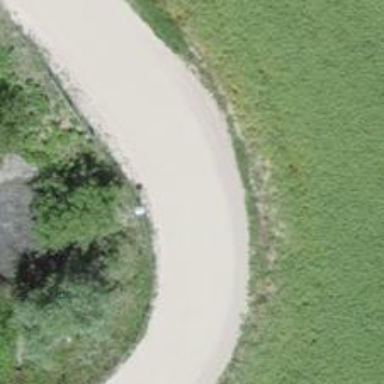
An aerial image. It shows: Unpaved service road.